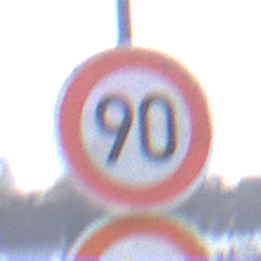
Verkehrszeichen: Geschwindigkeit90
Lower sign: UeberholverbotKraftfahrzeuge
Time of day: MorningAfternoon
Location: Outdoor (Suburban)
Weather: Overcast
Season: NotSpecified
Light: Natural